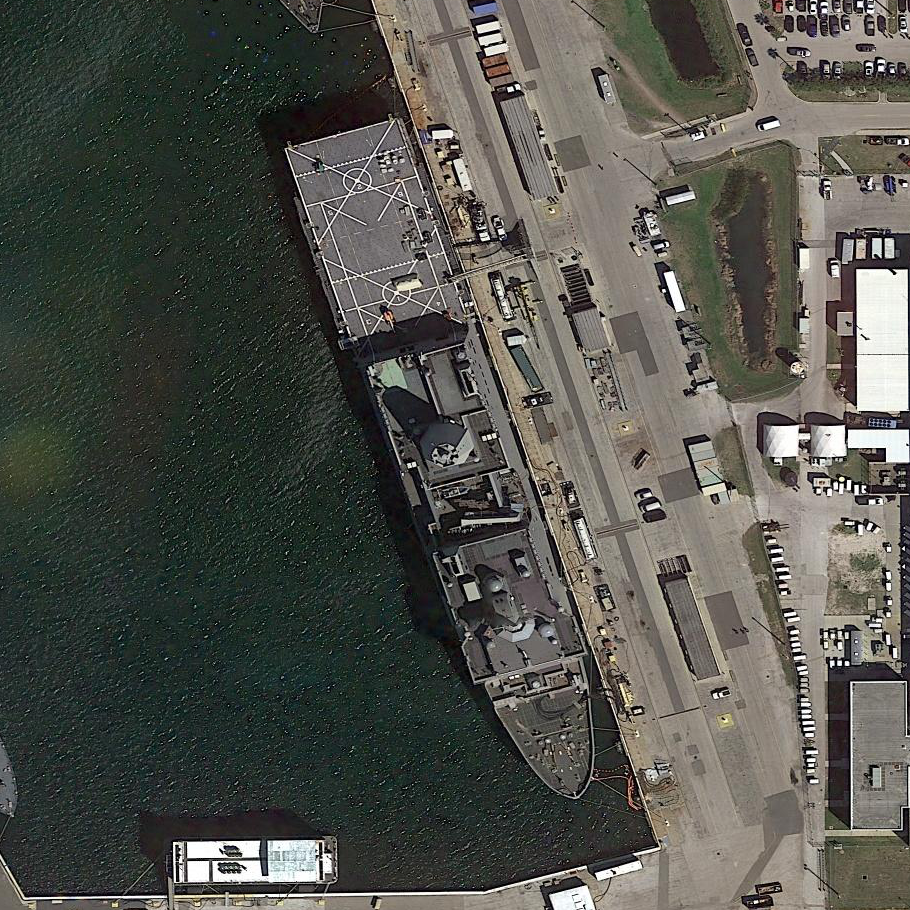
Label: San_Antonio-class_transport_dock